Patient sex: F
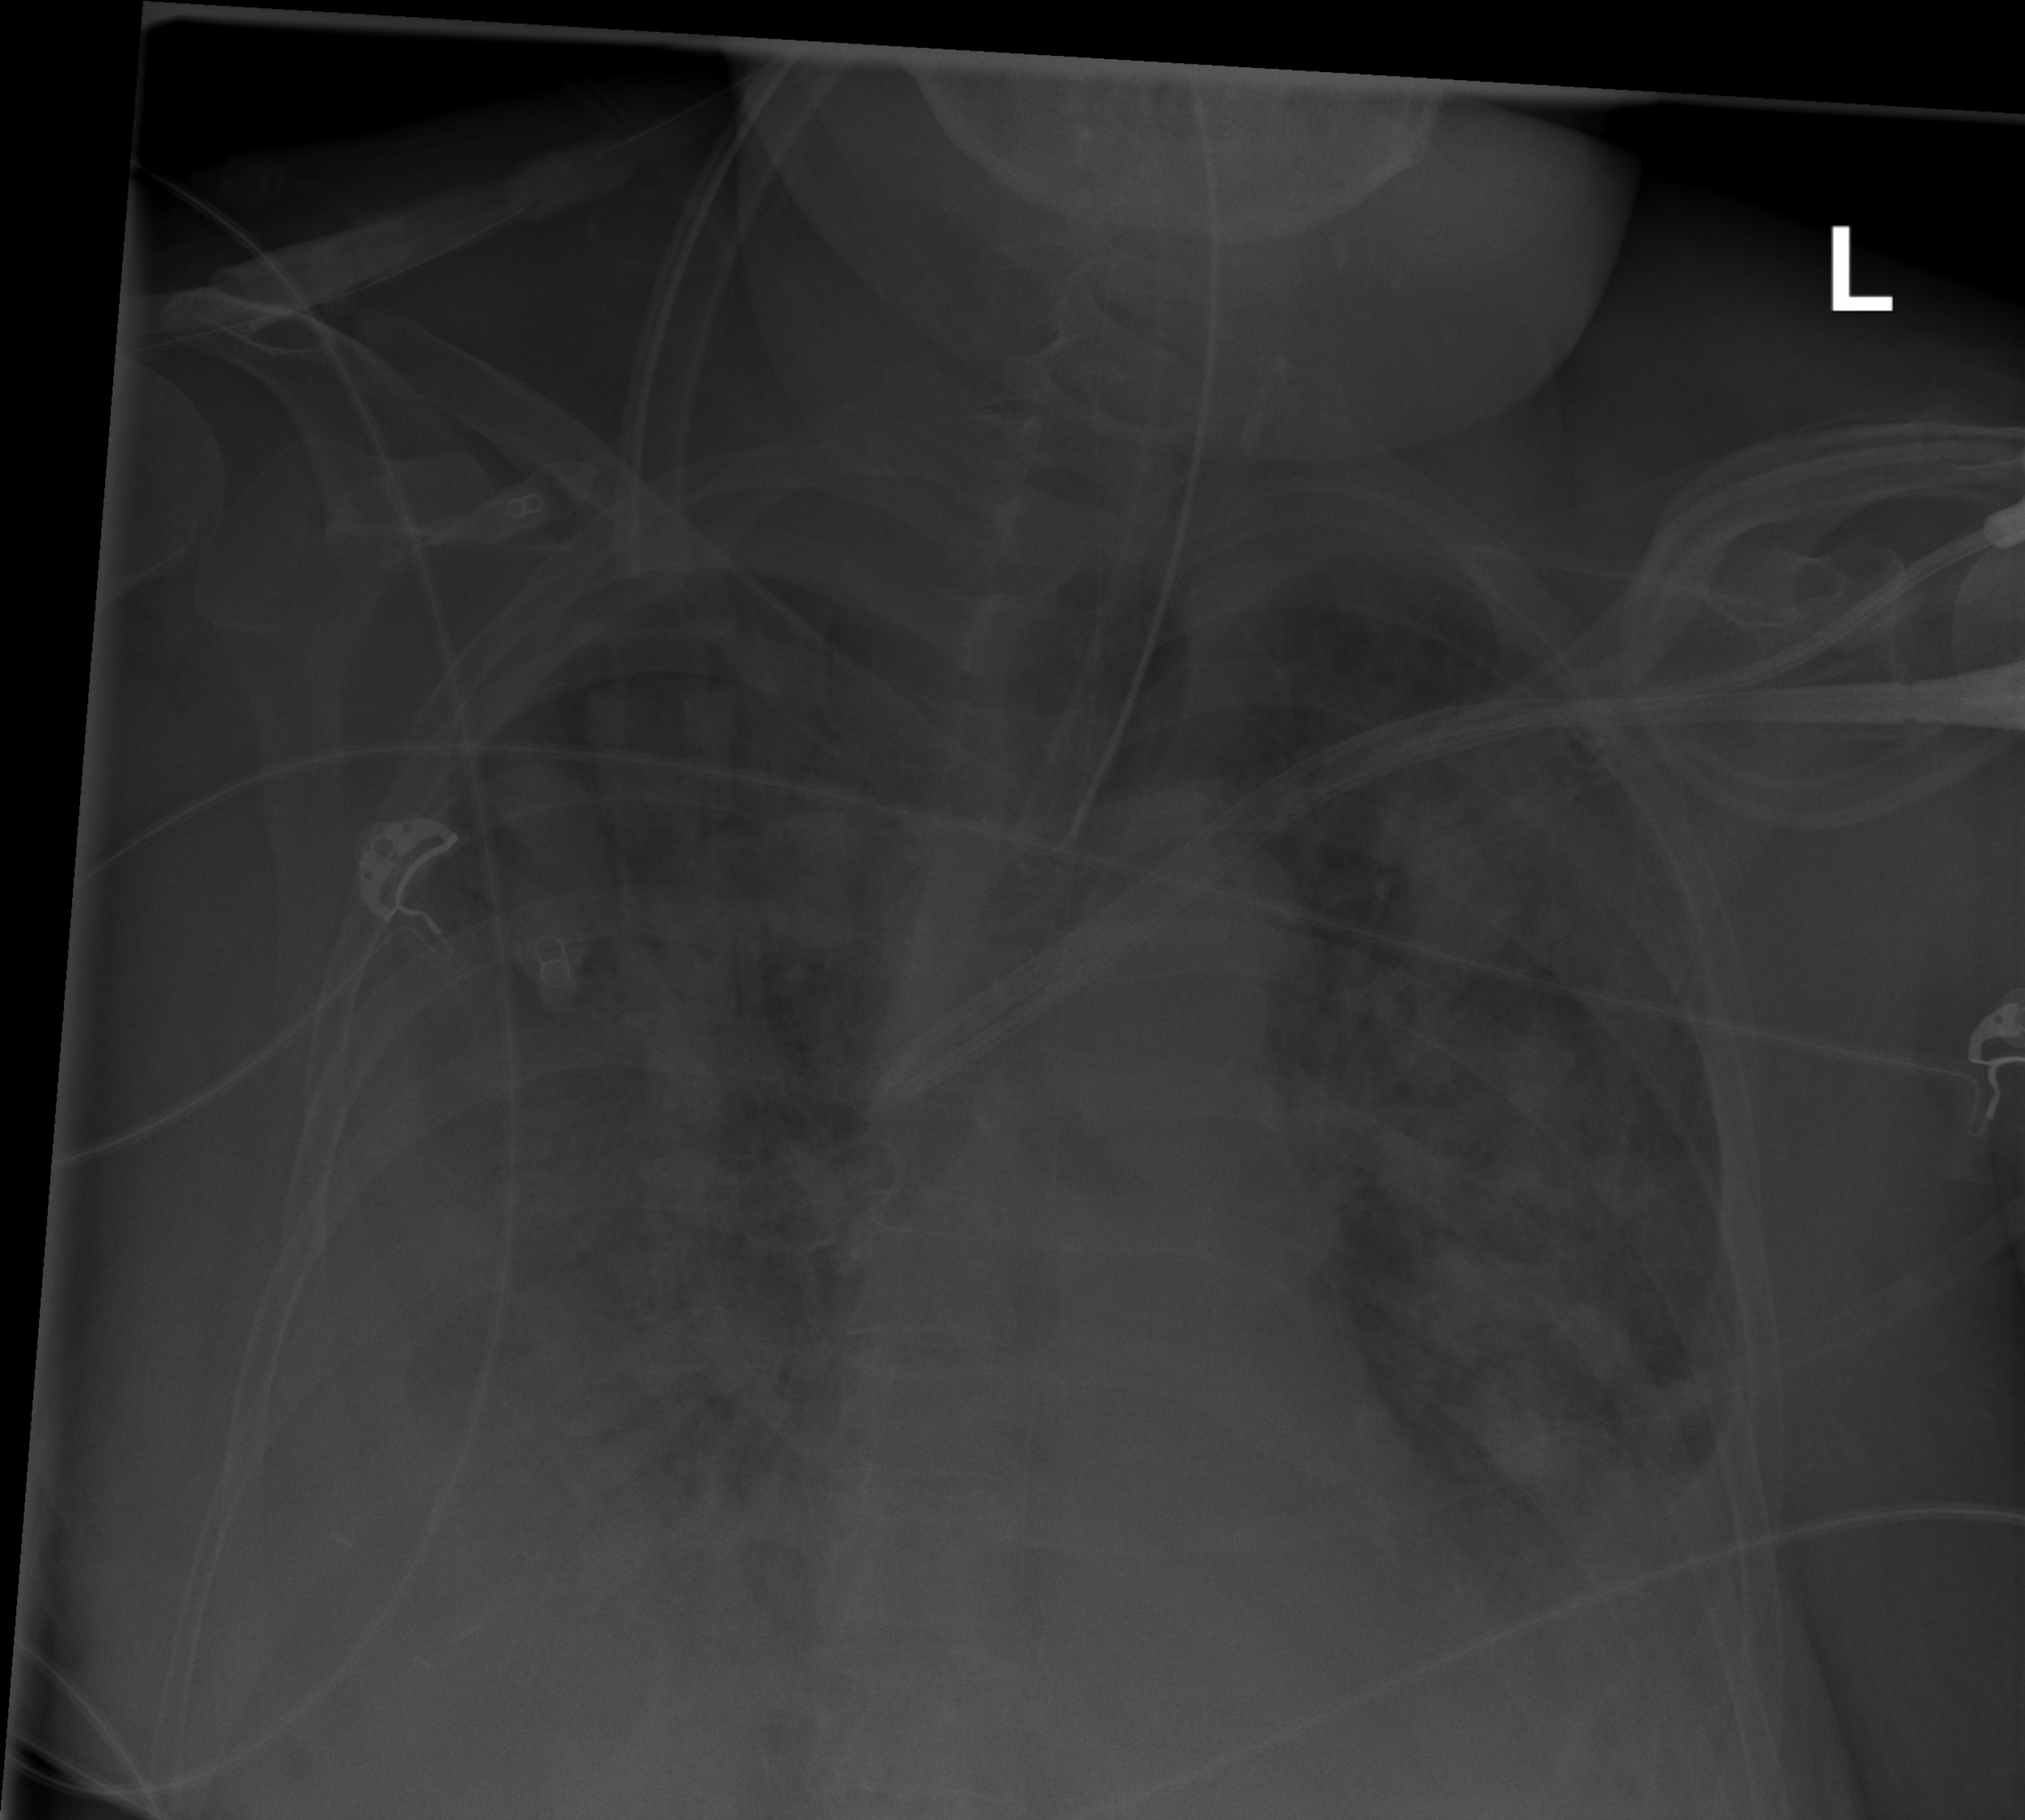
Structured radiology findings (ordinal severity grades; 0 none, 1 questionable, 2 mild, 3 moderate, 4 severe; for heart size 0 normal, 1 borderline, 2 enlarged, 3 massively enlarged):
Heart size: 0
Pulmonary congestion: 2
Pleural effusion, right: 3
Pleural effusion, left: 2
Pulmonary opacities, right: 3
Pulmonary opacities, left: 2
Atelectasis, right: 3
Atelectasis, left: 2